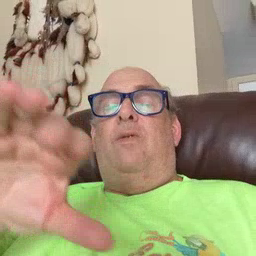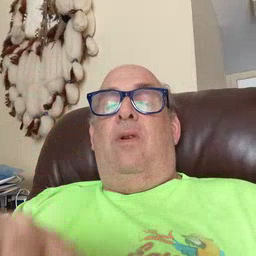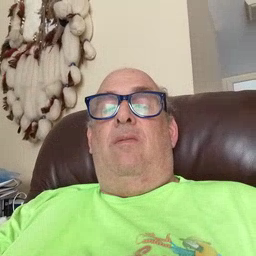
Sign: chocolate